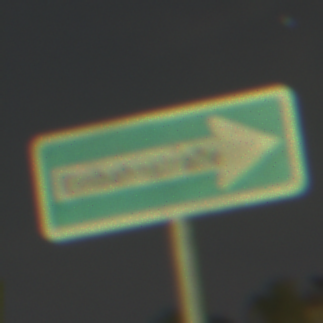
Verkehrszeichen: EinbahnstrasseRechtsweisend
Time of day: Night
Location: Outdoor (Urban)
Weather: PartlyCloudy
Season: NotSpecified
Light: Artificial